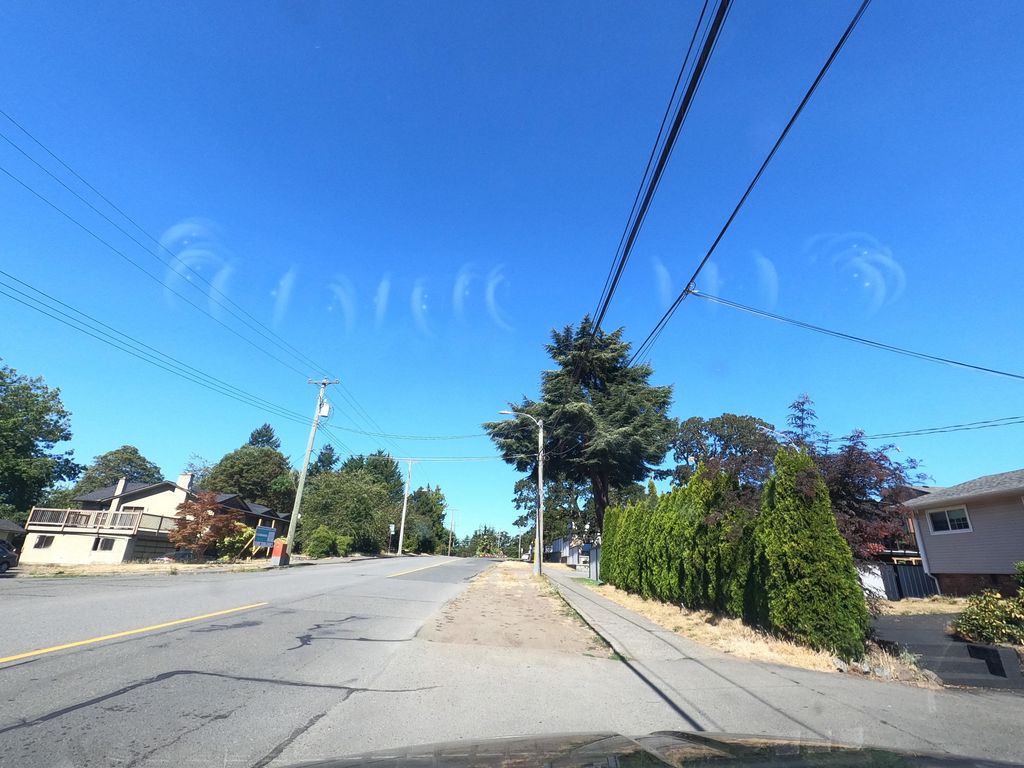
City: victoria